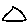
Label: triangle